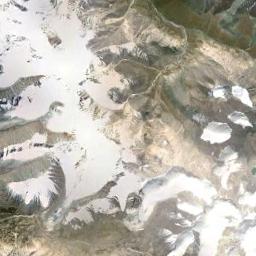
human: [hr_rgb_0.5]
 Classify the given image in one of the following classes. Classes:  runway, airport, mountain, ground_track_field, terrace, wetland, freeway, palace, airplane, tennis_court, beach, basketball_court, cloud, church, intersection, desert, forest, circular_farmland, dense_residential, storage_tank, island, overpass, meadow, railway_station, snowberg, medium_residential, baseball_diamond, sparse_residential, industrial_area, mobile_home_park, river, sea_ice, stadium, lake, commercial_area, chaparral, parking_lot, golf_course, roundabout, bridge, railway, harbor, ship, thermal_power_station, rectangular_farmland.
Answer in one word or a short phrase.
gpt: snowberg